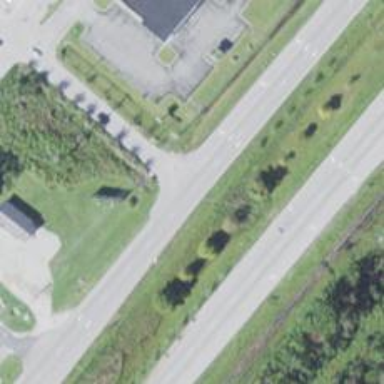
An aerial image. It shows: Trunk highway.